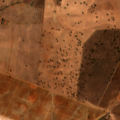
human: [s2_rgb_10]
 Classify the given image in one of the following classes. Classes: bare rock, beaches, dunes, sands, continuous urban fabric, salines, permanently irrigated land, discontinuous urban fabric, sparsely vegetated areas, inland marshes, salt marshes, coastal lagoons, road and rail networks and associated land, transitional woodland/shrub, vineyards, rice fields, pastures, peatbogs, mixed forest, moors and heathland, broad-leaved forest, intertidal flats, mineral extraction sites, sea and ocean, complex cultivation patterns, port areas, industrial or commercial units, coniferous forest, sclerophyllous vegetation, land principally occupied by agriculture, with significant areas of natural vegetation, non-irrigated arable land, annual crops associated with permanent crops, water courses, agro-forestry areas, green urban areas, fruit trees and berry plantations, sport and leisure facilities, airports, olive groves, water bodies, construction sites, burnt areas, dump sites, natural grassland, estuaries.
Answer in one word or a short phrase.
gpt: non-irrigated arable land, olive groves, agro-forestry areas